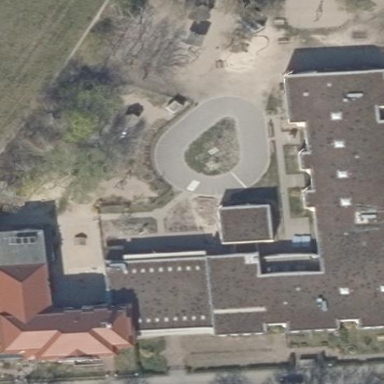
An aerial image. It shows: School.